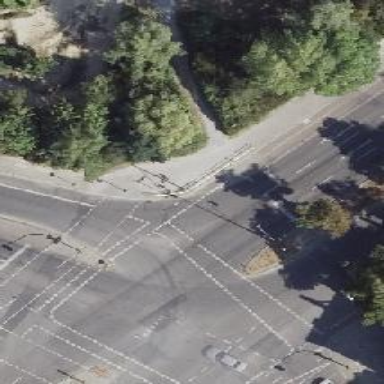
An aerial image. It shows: Crossing on cycleway.